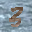
Label: 3